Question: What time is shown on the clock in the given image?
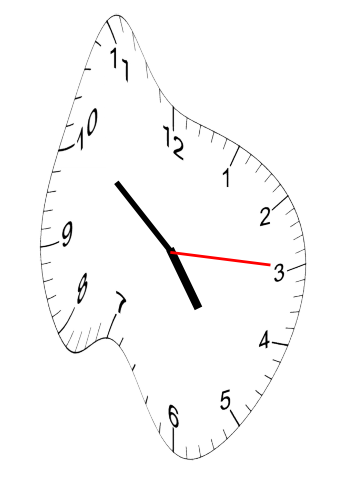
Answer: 04:51:15